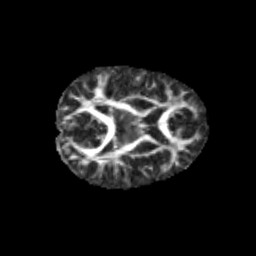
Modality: FA
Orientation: axial
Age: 12
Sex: male
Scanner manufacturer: siemens
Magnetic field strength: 3 T
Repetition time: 3.8 s
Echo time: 0.07 s